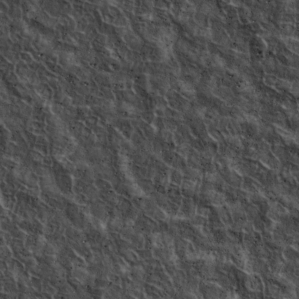
Label: non_frost